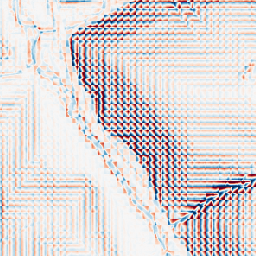
Category: wavelet
Decomposition family: wavelet_biorthogonal
Decomposition parameters: wavelet: bior1.3
level: 3
Upsampling method: linear_exact
Upsampling parameters: scale: 8
Upsampling scale: 8